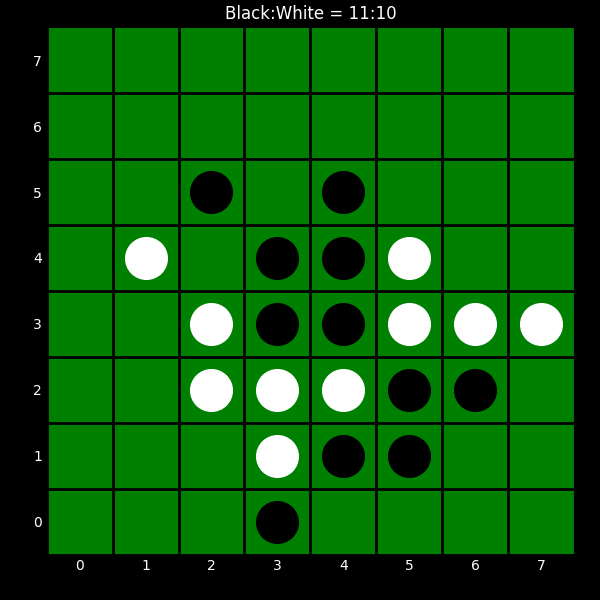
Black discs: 11
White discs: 10